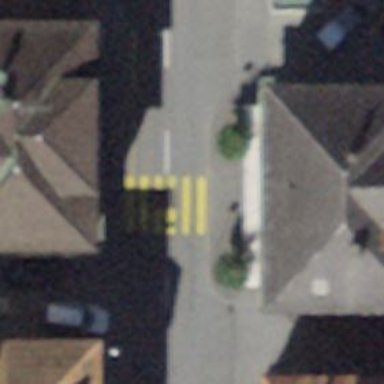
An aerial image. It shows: Zebra crossing on the road.